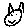
Label: cat